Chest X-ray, PA view. Patient: 69 years old, sex F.
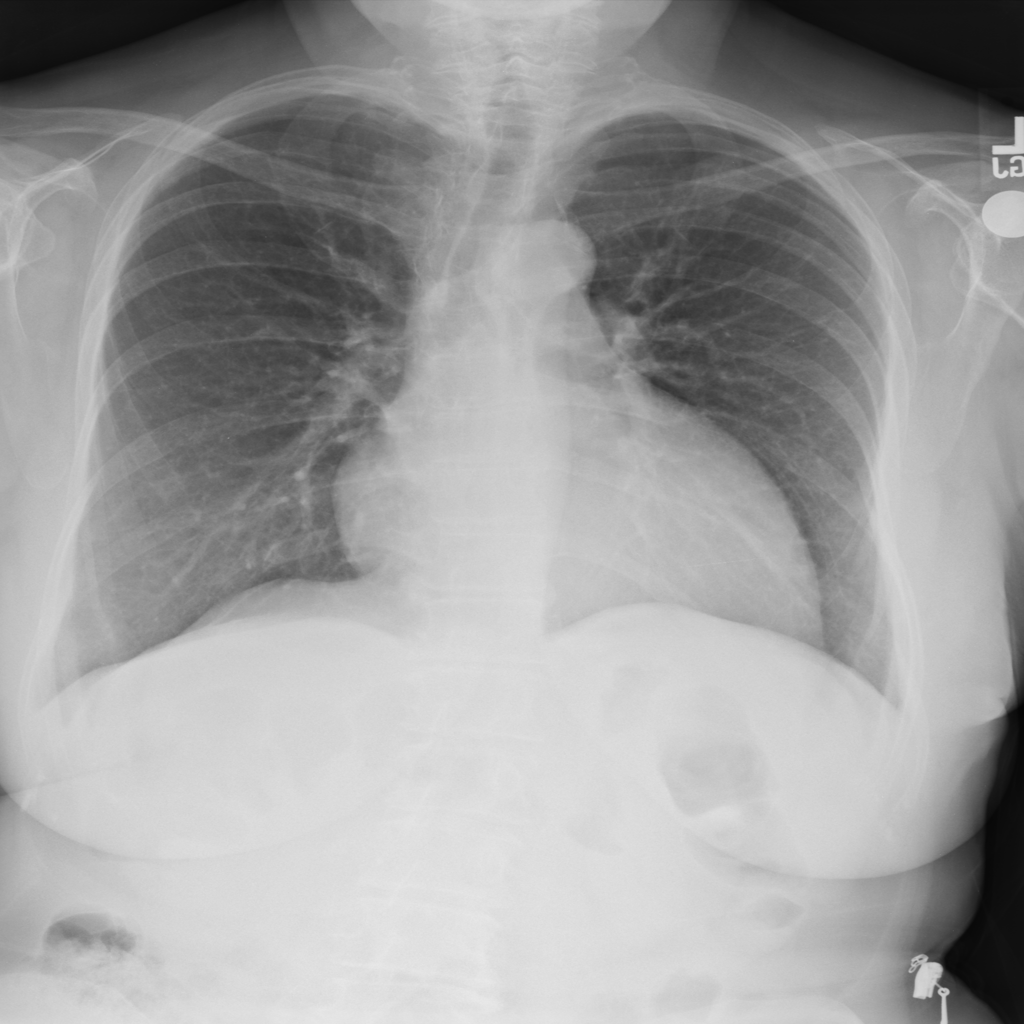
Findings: Cardiomegaly